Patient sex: F
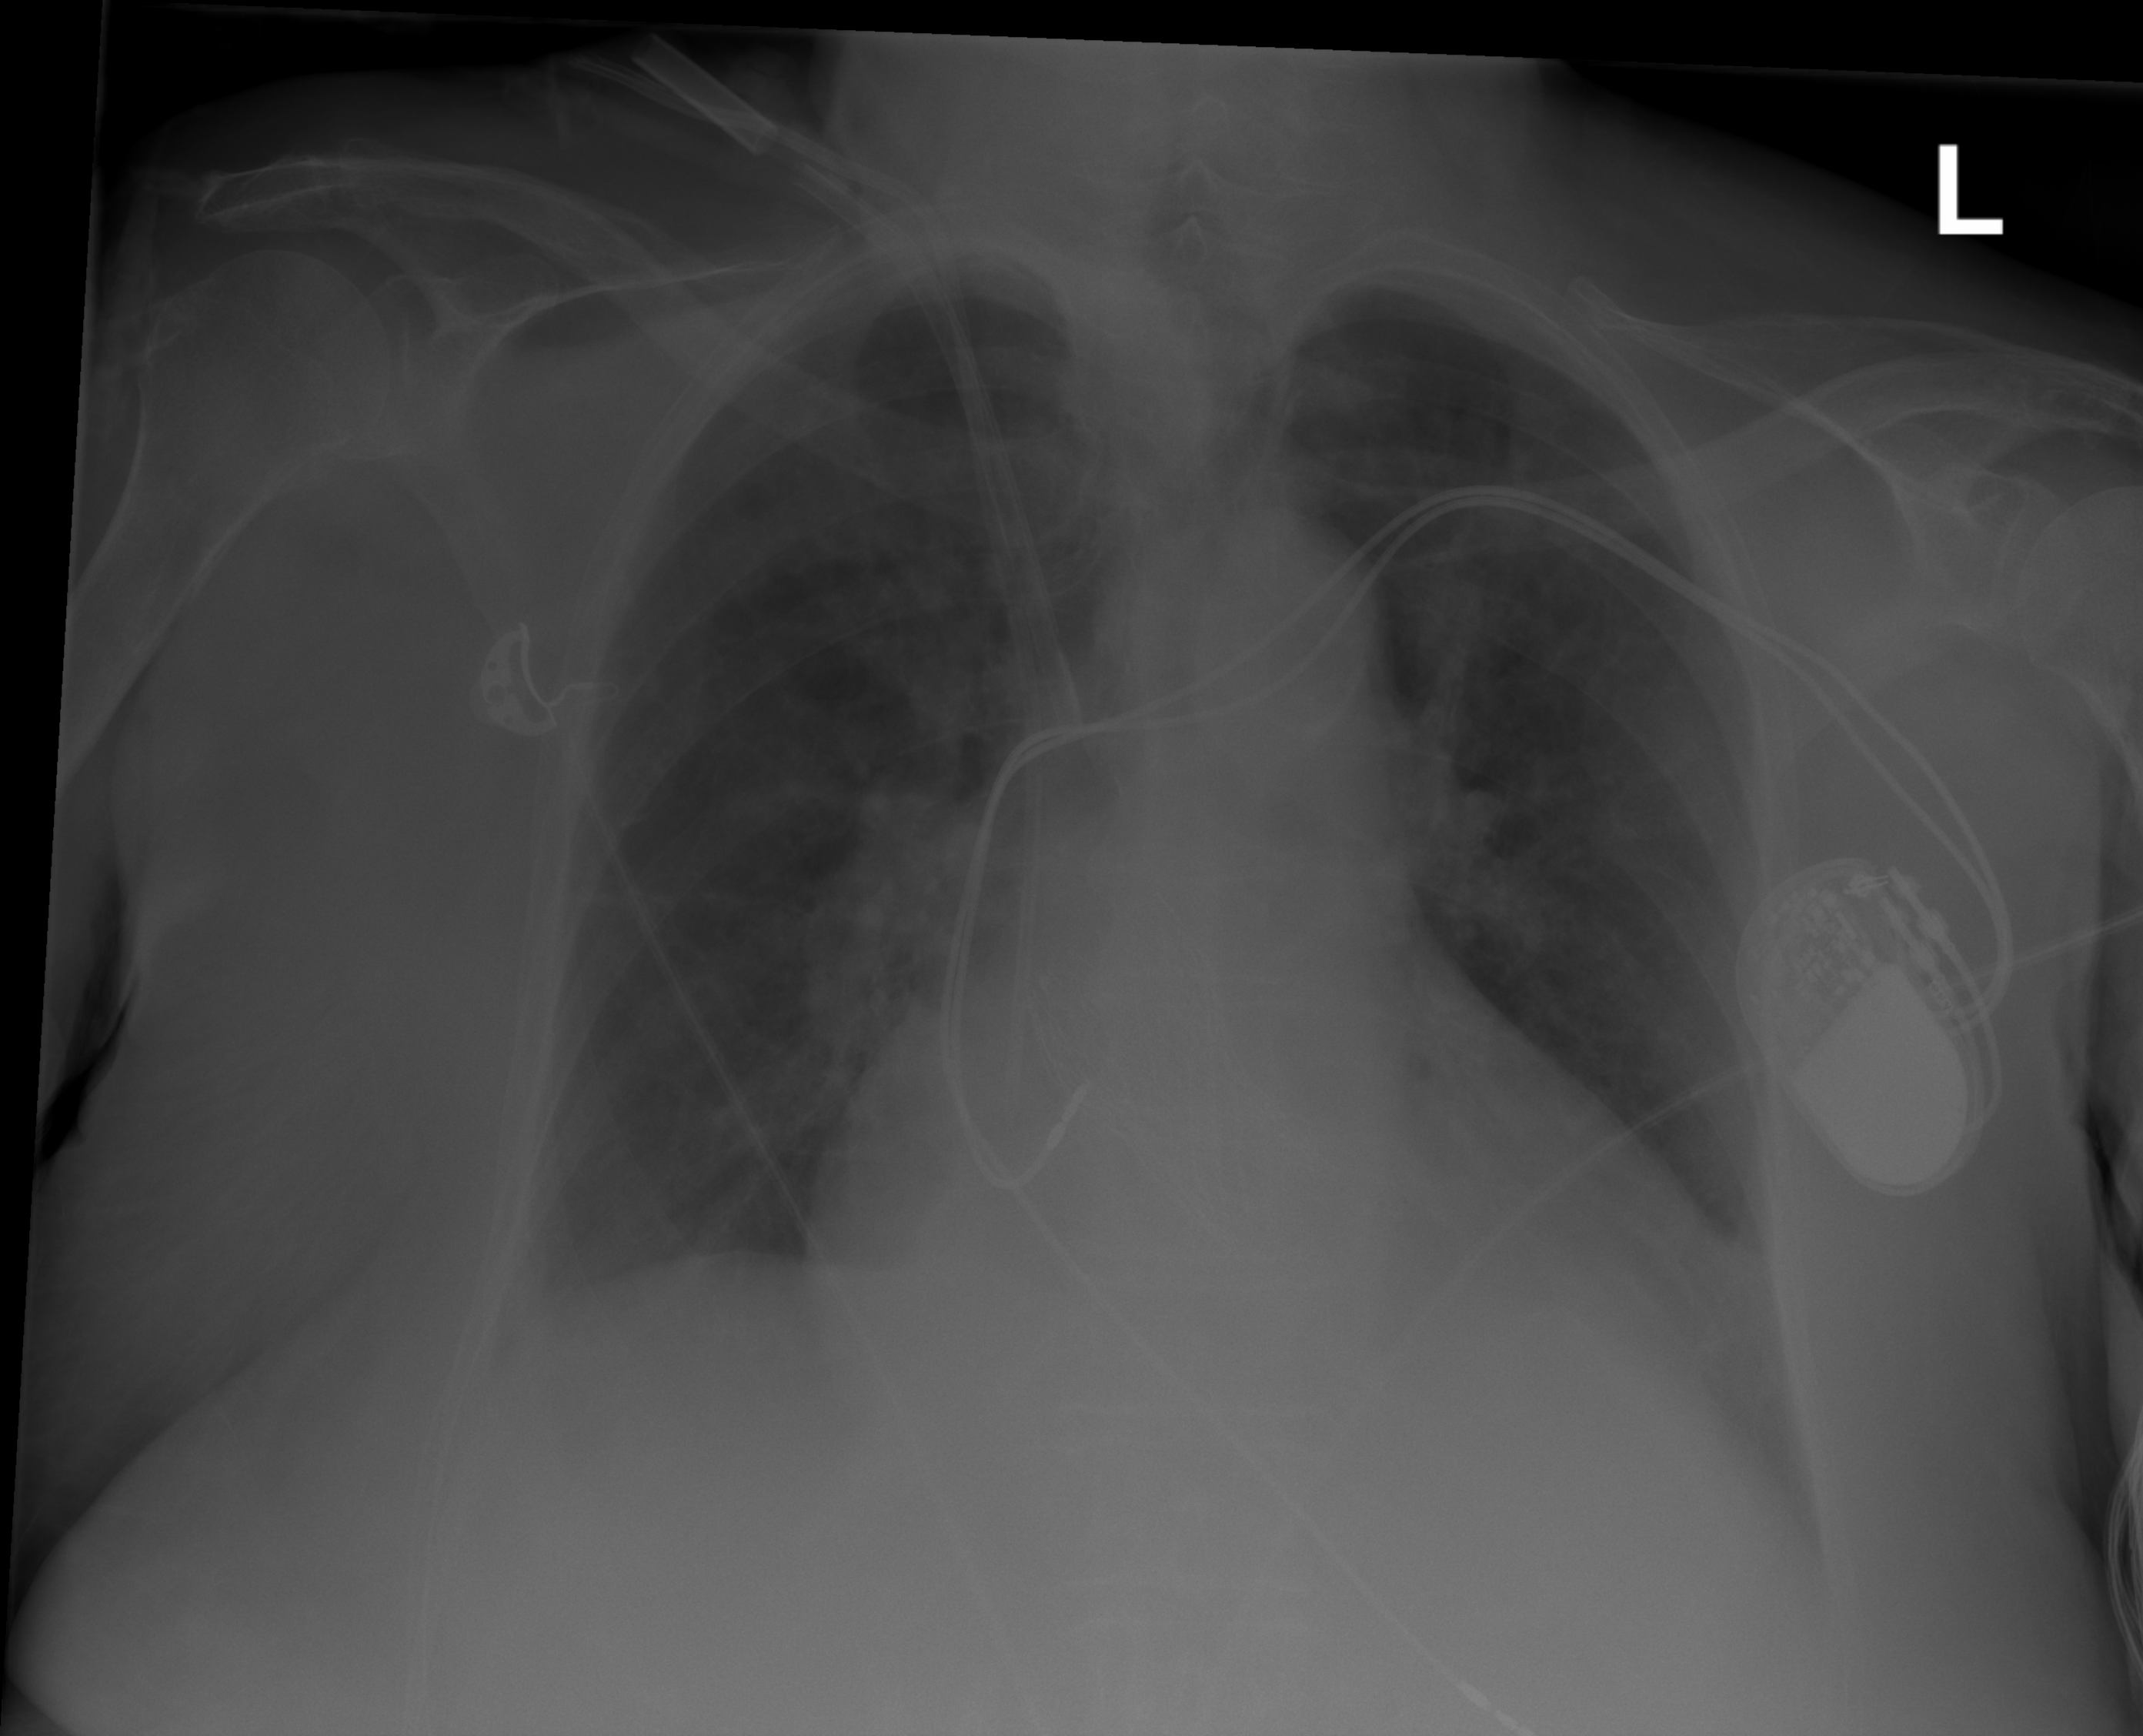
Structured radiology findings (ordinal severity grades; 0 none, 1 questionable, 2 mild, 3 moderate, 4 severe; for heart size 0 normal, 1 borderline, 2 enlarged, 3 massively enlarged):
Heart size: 2
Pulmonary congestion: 2
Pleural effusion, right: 0
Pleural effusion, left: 0
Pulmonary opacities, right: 0
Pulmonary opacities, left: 0
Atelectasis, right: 0
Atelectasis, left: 0